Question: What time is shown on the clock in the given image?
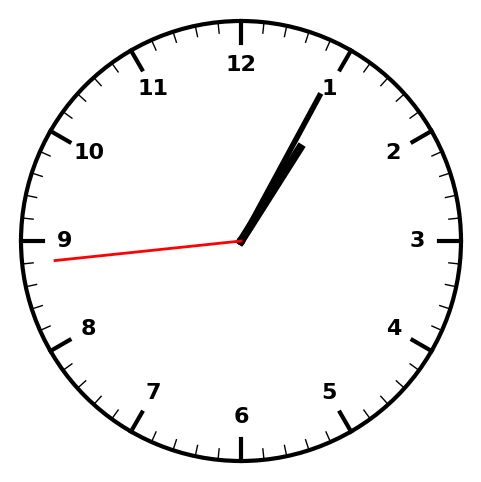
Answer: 01:04:44